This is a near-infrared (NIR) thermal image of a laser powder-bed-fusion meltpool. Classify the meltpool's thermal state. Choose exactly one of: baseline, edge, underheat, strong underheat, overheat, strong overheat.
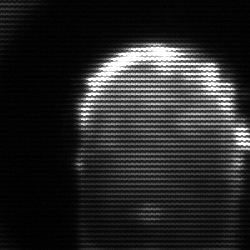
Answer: baseline